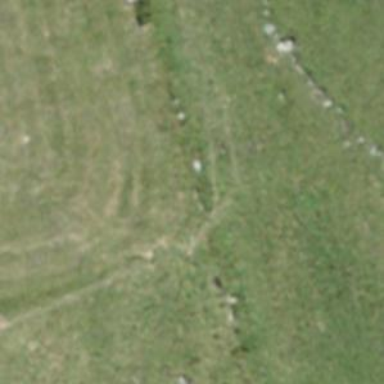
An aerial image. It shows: Wall made of dry stone.